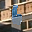
Label: 6